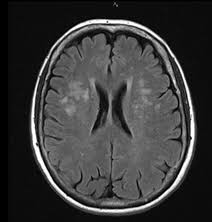
Label: notumor